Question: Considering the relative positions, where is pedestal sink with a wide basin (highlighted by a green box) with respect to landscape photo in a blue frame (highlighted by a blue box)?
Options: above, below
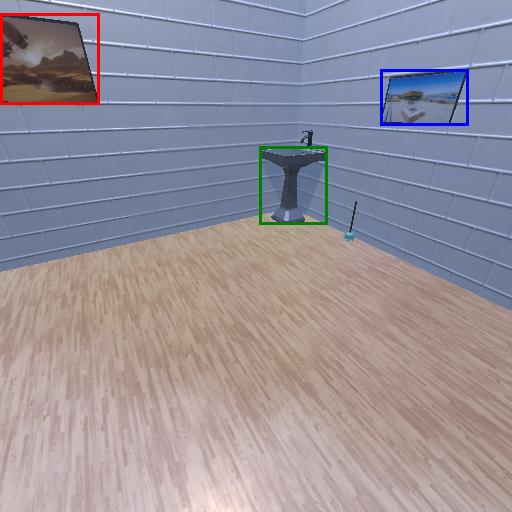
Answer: above